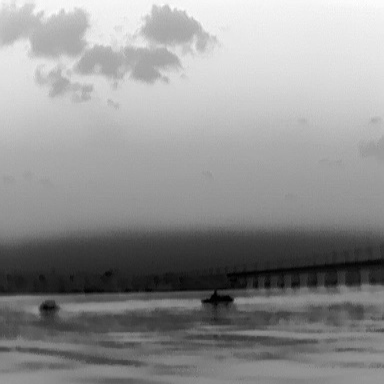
There is a canoe in the infrared image.